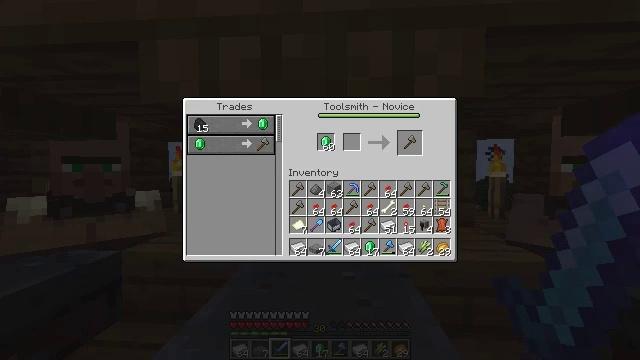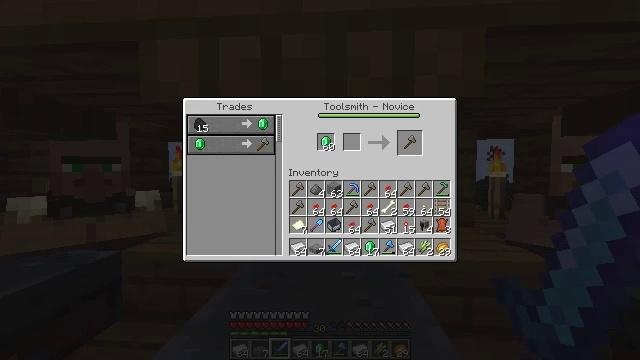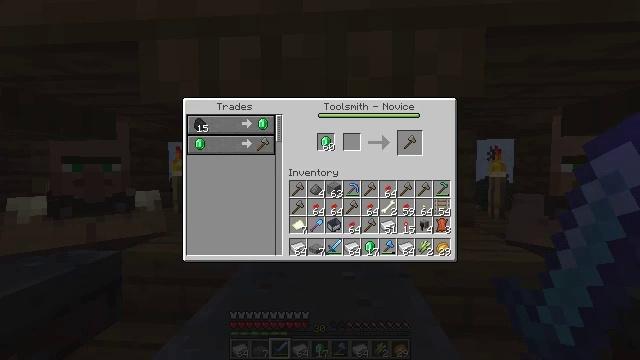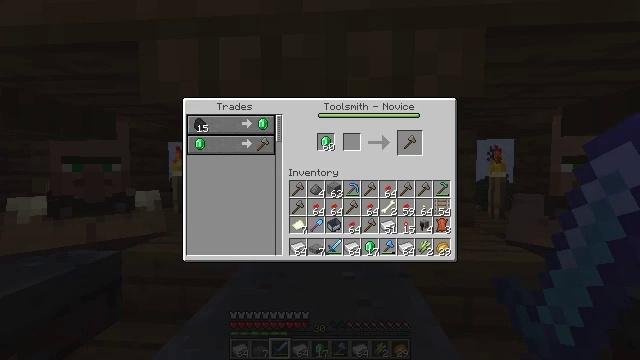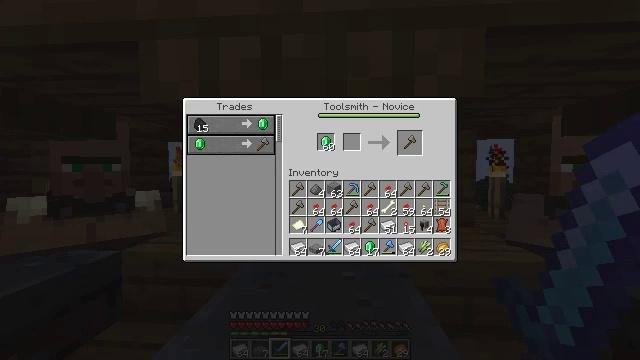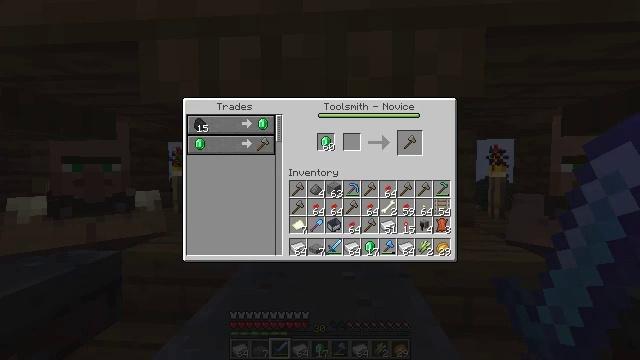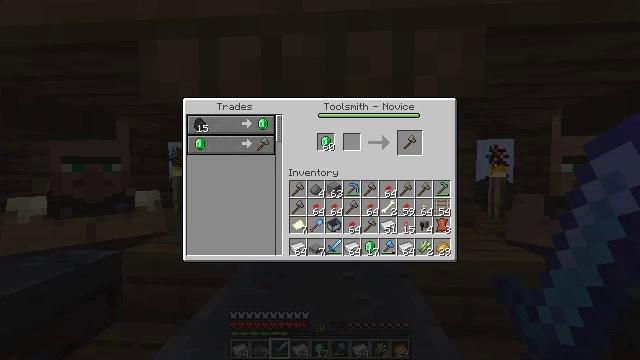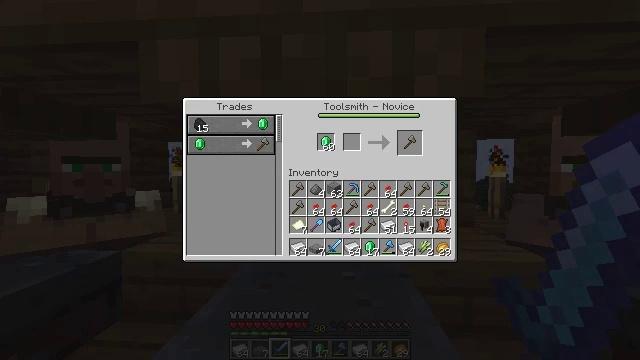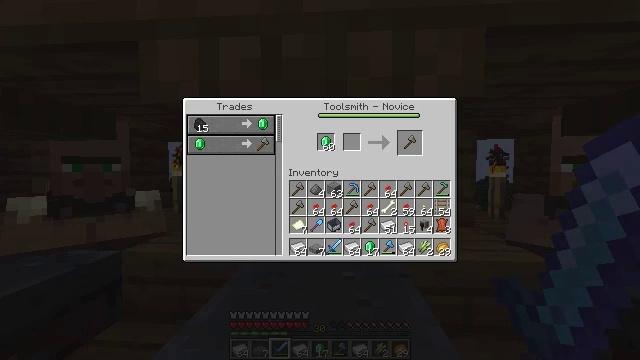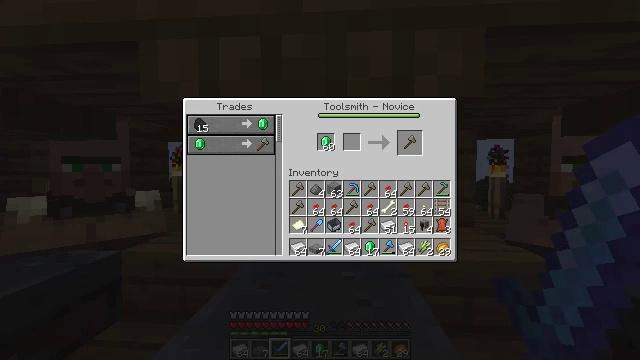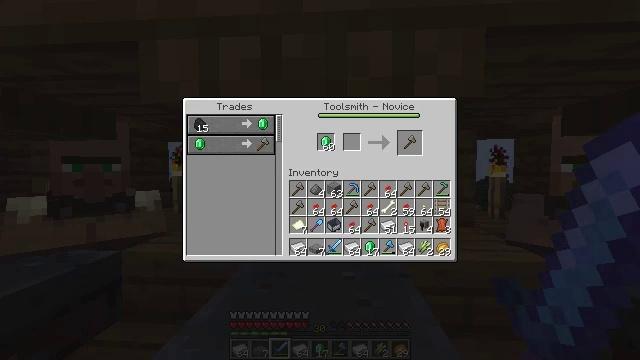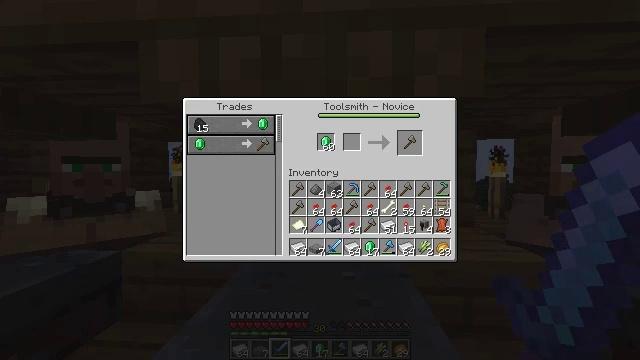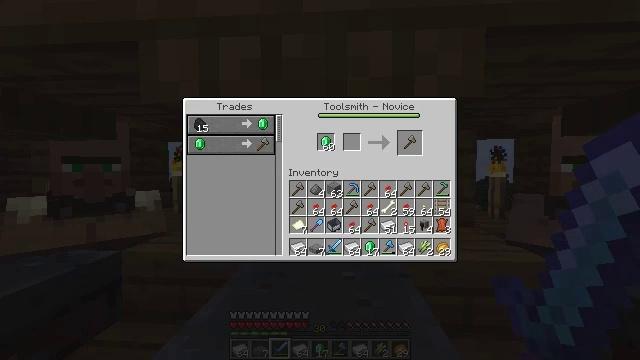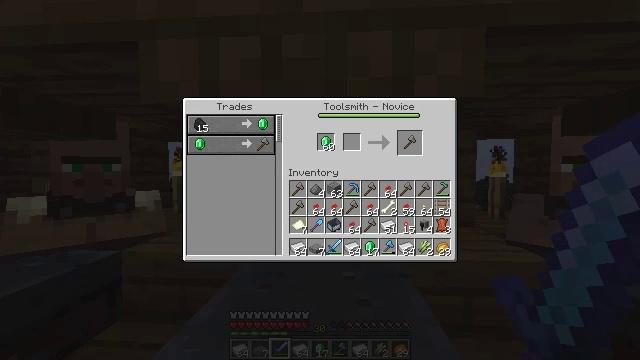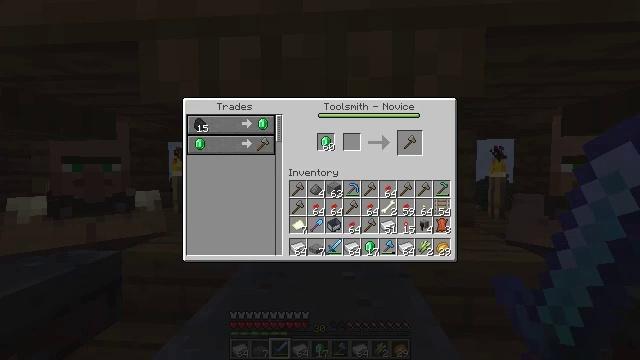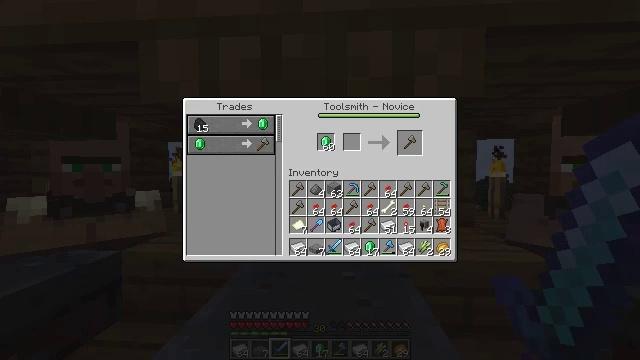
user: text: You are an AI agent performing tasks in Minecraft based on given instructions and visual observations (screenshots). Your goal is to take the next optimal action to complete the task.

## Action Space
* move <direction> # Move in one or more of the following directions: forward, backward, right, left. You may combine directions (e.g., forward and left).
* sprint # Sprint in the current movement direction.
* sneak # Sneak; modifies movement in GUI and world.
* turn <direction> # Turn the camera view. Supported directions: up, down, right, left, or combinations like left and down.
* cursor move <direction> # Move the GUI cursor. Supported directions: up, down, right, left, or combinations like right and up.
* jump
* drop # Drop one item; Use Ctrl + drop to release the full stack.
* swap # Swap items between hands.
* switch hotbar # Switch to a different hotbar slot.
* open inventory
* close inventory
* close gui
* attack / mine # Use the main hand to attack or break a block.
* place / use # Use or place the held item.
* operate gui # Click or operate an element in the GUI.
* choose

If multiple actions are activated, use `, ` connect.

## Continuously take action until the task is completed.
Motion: motion action
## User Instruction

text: Drop a sugar cane.
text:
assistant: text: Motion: no_op
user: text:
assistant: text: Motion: no_op
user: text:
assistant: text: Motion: no_op
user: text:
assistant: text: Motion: no_op
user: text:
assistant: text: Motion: no_op
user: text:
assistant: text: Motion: no_op
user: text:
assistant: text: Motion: no_op
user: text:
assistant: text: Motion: no_op
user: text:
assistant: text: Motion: no_op
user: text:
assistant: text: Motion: no_op
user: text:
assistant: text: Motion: no_op
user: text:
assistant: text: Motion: no_op
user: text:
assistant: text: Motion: no_op
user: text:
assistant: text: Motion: no_op
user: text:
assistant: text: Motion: no_op
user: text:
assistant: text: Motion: no_op
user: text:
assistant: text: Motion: no_op
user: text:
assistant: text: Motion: no_op
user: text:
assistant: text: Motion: no_op
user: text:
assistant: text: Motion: no_op
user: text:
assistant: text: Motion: no_op
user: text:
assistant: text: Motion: no_op
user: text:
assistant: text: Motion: no_op
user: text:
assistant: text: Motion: no_op
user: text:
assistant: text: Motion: no_op
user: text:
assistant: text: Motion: no_op
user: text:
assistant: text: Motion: no_op
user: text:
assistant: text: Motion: no_op
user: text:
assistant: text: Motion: no_op
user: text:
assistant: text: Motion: no_op